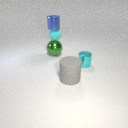
small cyan rubber sphere above large green metal sphere